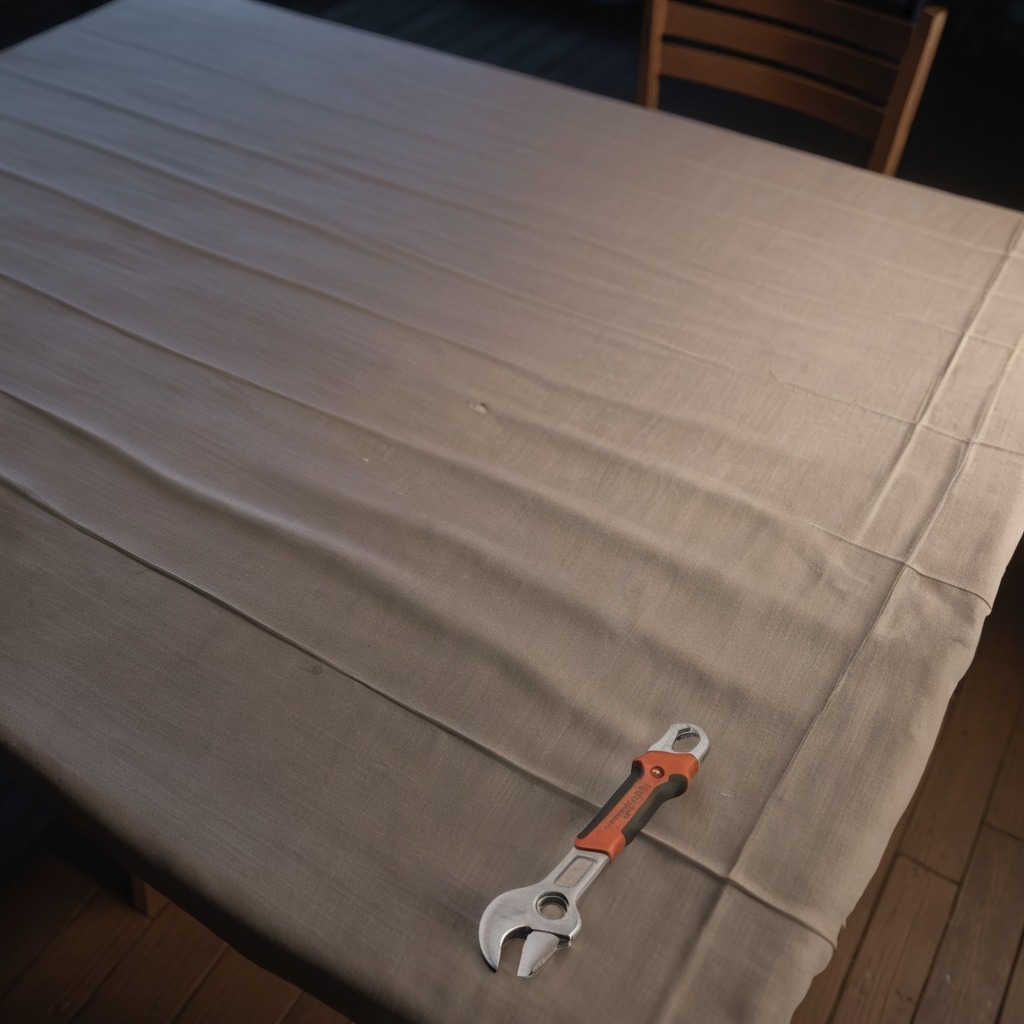
An wrench is lying on a wooden table.